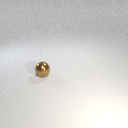
small brown metal sphere